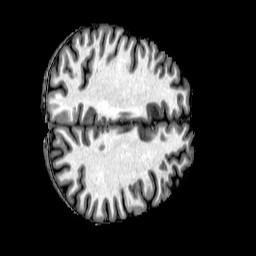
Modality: T1w
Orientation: axial
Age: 31
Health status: healthy
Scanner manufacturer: philips
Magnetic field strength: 3 T
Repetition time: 0.007827 s
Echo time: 0.003601 s